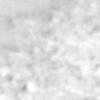
Label: no_change